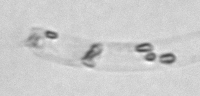
Label: Guinardia_striata